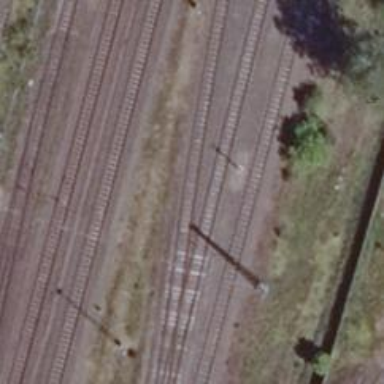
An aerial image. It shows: Railway signal.